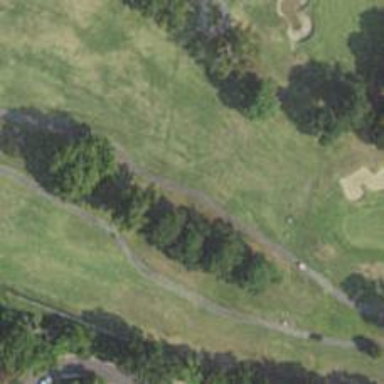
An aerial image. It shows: Golf cartpath that is also road path.